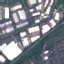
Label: Industrial